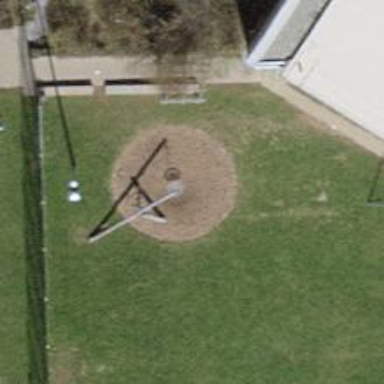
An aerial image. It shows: Playground featuring basket swing.